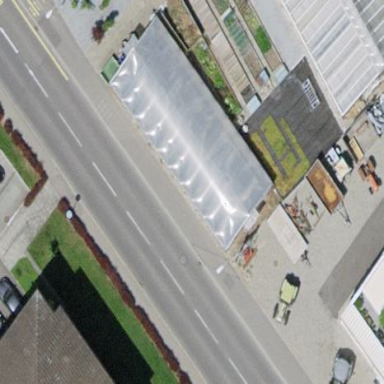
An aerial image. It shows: Greenhouse.